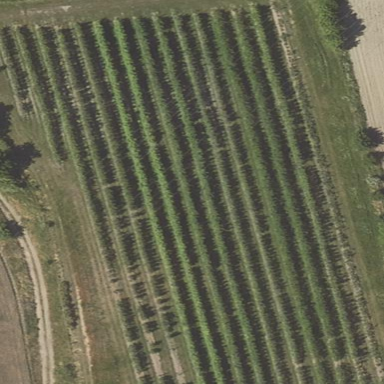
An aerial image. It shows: Orchard.